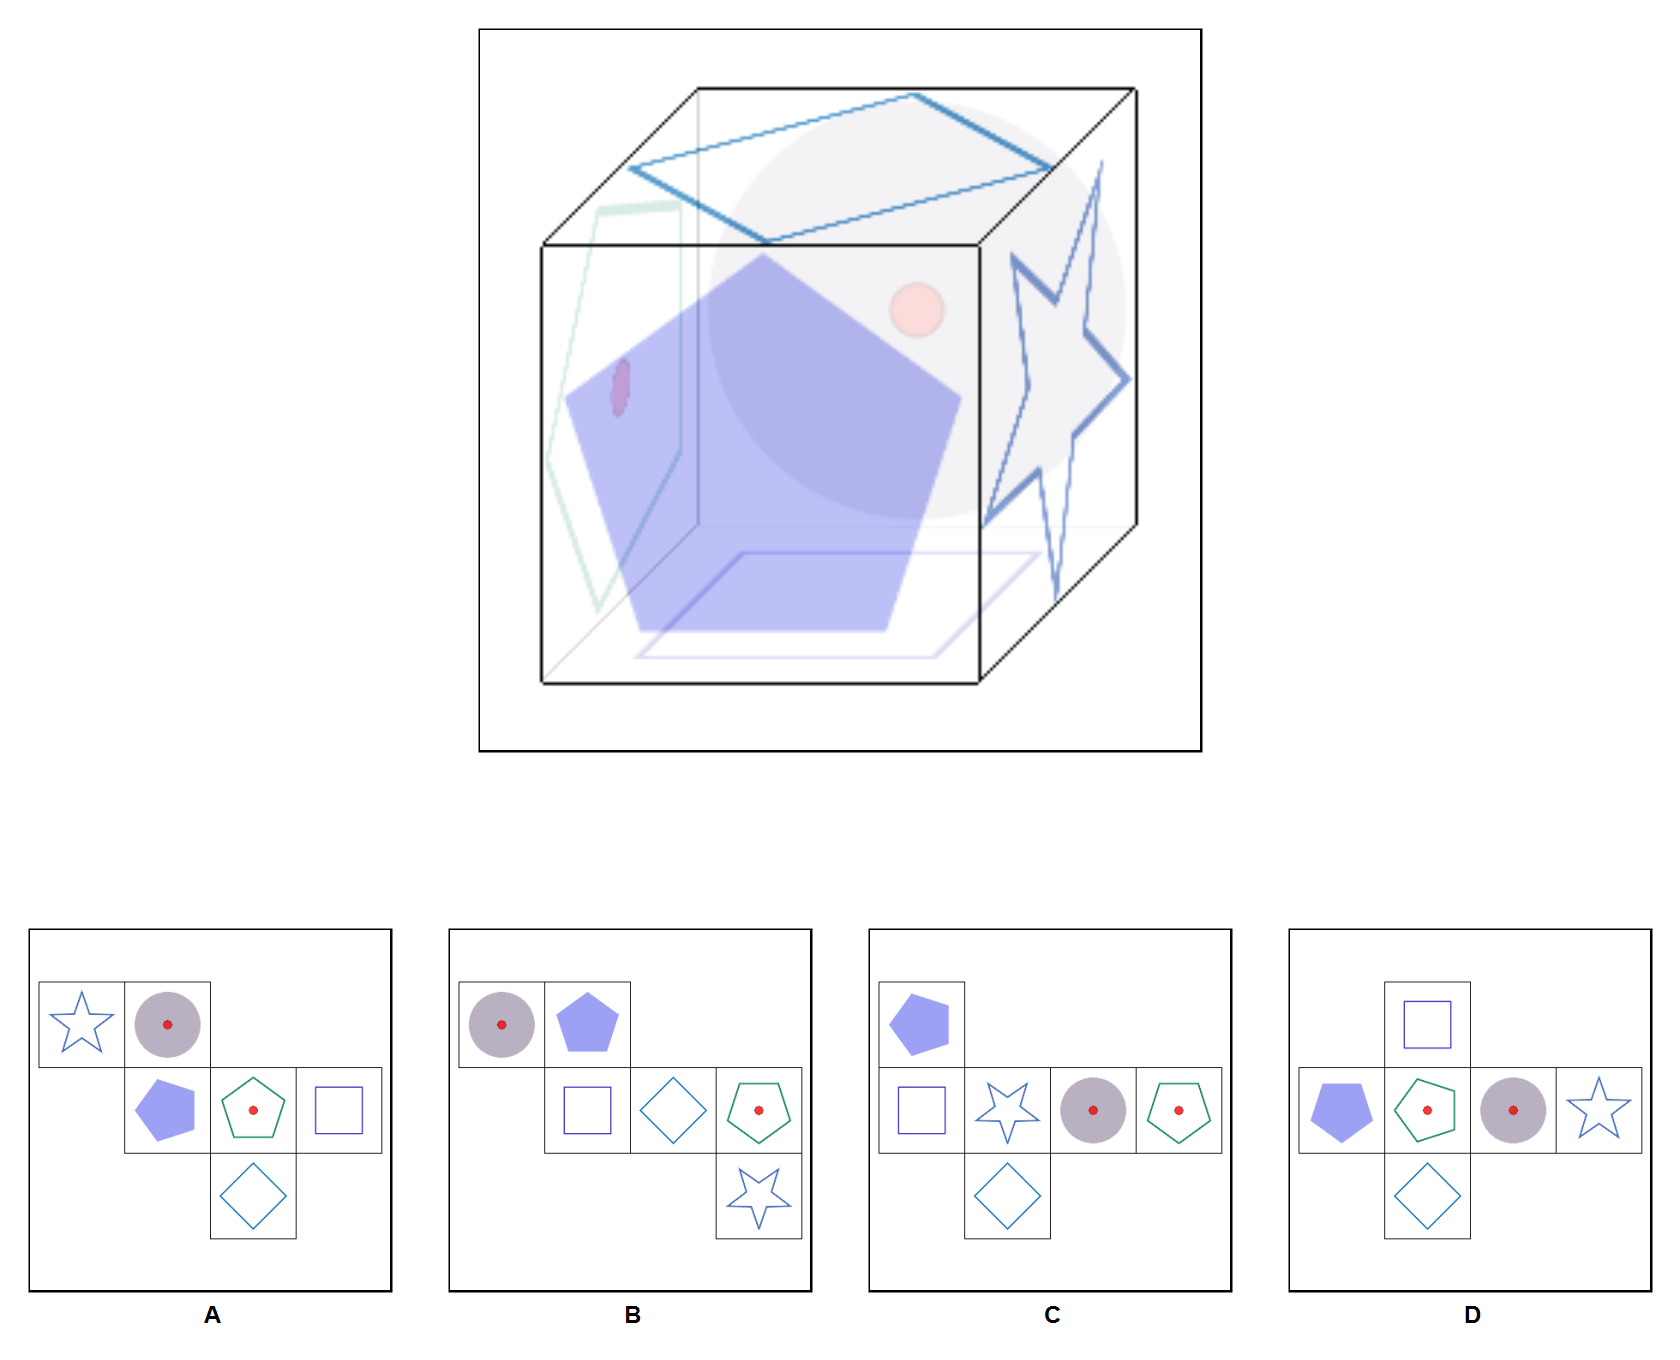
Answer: D